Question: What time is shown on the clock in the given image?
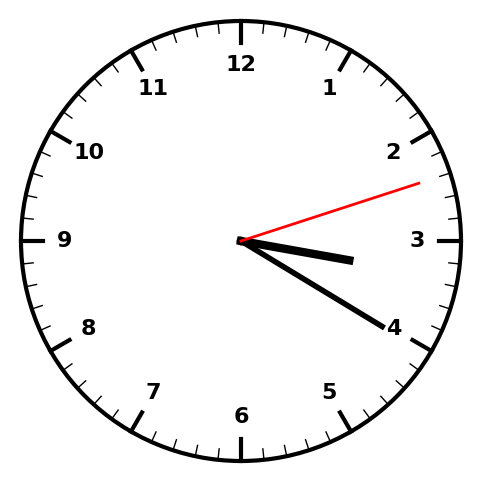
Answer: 03:20:12